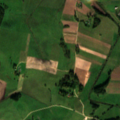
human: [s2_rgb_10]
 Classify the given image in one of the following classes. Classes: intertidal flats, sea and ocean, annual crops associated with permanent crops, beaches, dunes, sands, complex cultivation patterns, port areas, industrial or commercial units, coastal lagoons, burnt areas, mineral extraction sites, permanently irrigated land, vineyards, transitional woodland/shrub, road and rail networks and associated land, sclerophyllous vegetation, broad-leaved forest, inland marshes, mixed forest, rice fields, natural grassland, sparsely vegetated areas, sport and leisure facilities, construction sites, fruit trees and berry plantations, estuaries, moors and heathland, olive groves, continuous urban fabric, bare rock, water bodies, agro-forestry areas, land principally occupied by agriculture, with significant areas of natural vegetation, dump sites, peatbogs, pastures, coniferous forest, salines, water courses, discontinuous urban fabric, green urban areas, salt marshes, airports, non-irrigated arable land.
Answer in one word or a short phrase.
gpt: discontinuous urban fabric, pastures, complex cultivation patterns, mixed forest